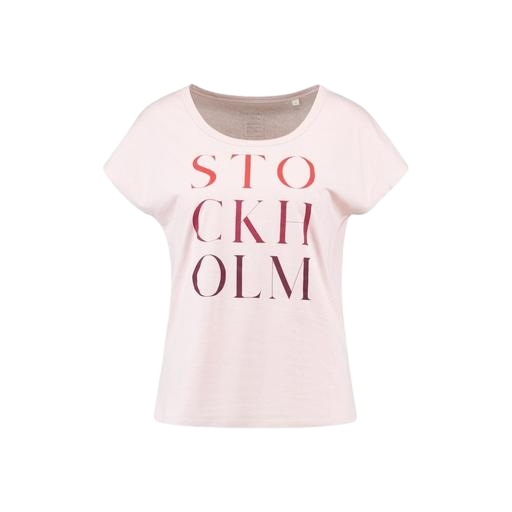
multicolor black stockholm t-shirt, white stockholm graphic top, pink graphic t-shirt, white background